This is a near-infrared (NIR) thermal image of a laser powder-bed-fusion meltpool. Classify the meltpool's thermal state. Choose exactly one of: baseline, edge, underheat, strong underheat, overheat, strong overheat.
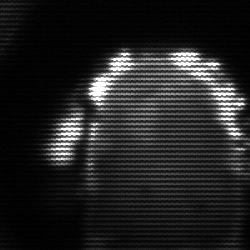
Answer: baseline